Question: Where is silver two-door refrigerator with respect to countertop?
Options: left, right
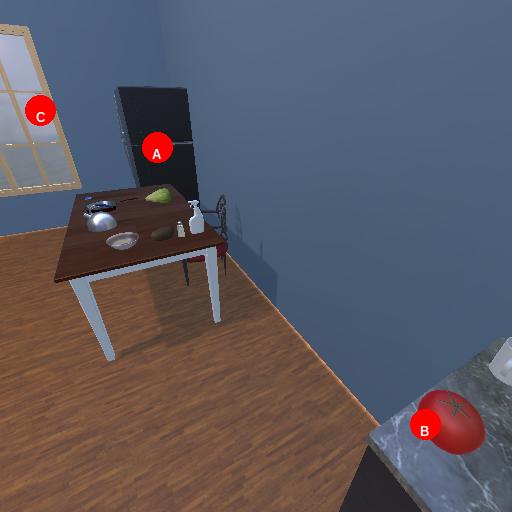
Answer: left